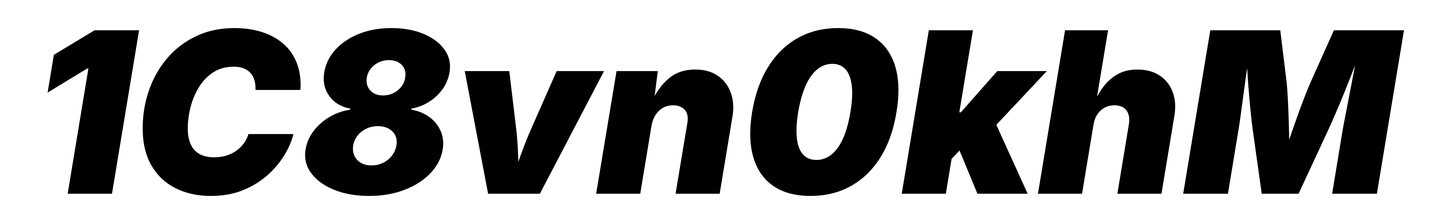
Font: Inter-Italic_Black_Italic